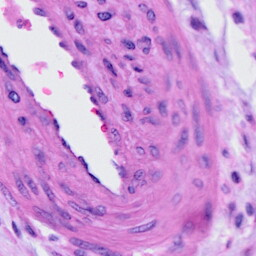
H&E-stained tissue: Cervix